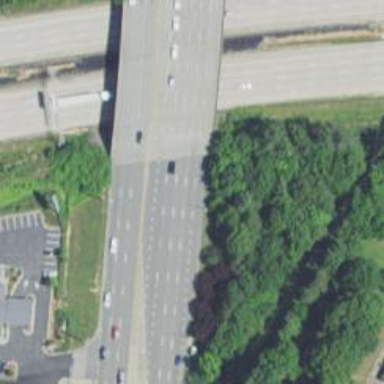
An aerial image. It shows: Bridge with asphalt surface carrying trunk highway.